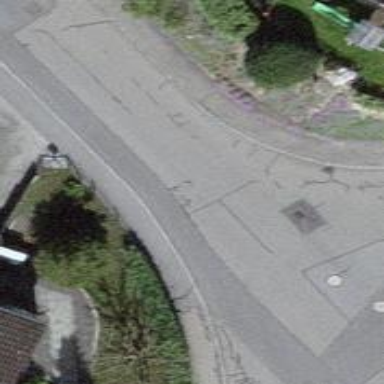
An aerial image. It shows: Kerb serving as barrier.